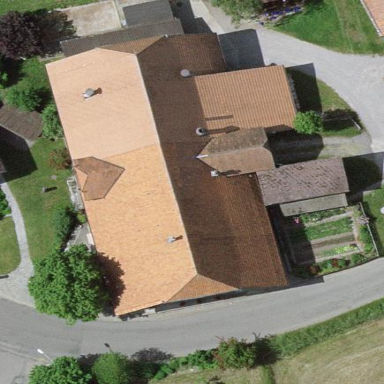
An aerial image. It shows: Farm building.